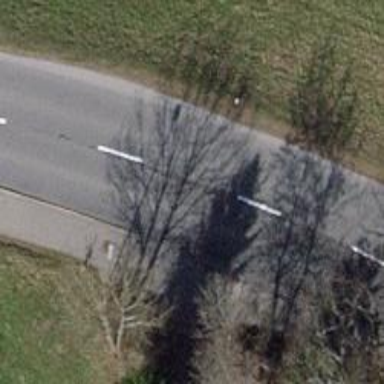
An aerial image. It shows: Tertiary road with asphalt surface and sidewalk on the left side.